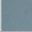
Piece: xx